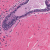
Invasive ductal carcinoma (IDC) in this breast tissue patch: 0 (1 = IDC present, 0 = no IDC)